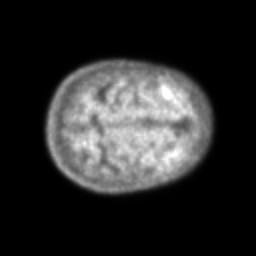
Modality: PET
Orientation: axial
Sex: female
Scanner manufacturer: ge